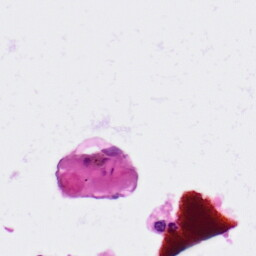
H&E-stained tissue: Lung